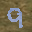
Label: 9